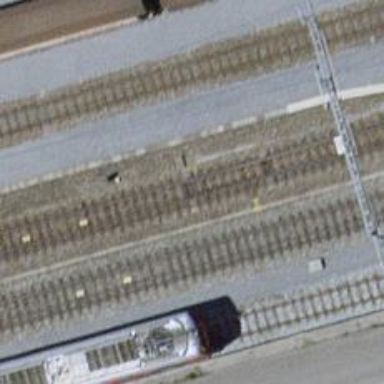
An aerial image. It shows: Railway switch.